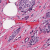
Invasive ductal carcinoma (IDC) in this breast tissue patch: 0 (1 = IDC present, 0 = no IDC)